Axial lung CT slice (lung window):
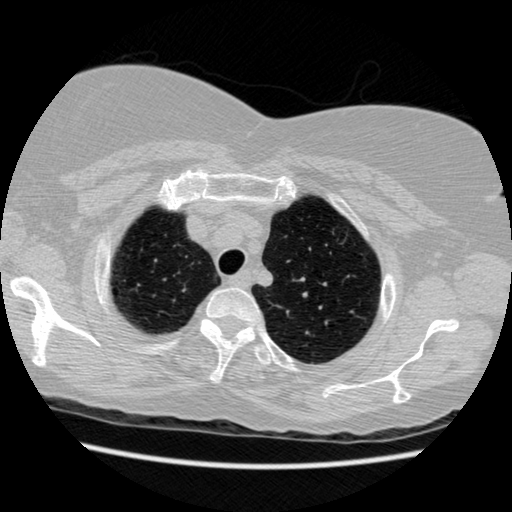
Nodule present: no